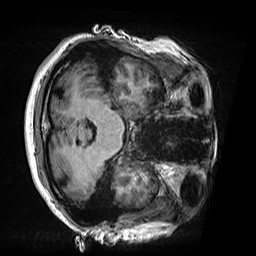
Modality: T1w
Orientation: axial
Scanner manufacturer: siemens
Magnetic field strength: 3 T
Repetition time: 2.5 s
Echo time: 0.00299 s